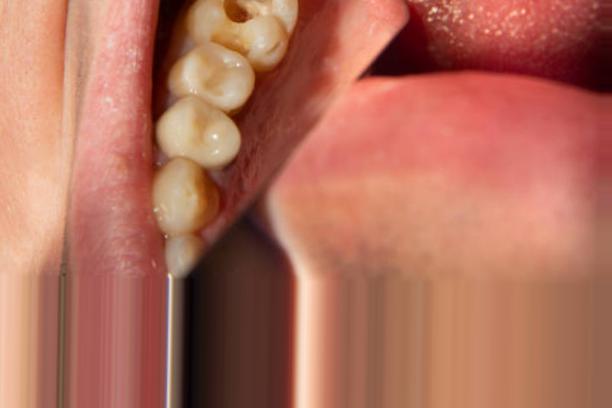
Condition: Caries